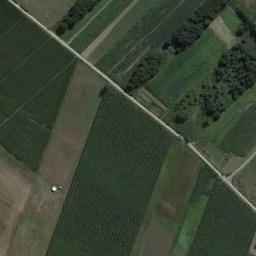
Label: rectangular_farmland